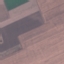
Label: AnnualCrop